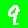
Digit: 9